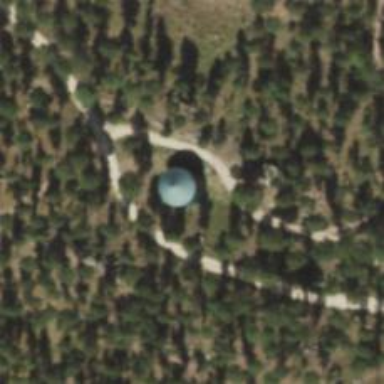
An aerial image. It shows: Water tower that is man-made.